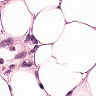
Metastatic tissue present: yes